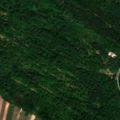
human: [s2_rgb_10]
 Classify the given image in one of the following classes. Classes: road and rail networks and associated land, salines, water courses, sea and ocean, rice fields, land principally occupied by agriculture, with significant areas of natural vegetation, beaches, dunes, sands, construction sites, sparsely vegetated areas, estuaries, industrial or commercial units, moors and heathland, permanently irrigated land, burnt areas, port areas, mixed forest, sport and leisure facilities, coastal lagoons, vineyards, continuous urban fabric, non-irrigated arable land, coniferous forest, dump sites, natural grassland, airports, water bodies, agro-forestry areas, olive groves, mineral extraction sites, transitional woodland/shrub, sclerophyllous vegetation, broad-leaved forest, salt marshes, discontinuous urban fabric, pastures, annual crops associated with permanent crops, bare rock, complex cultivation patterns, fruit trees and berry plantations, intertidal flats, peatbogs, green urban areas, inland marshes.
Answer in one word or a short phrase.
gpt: land principally occupied by agriculture, with significant areas of natural vegetation, broad-leaved forest, coniferous forest, mixed forest